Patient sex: M
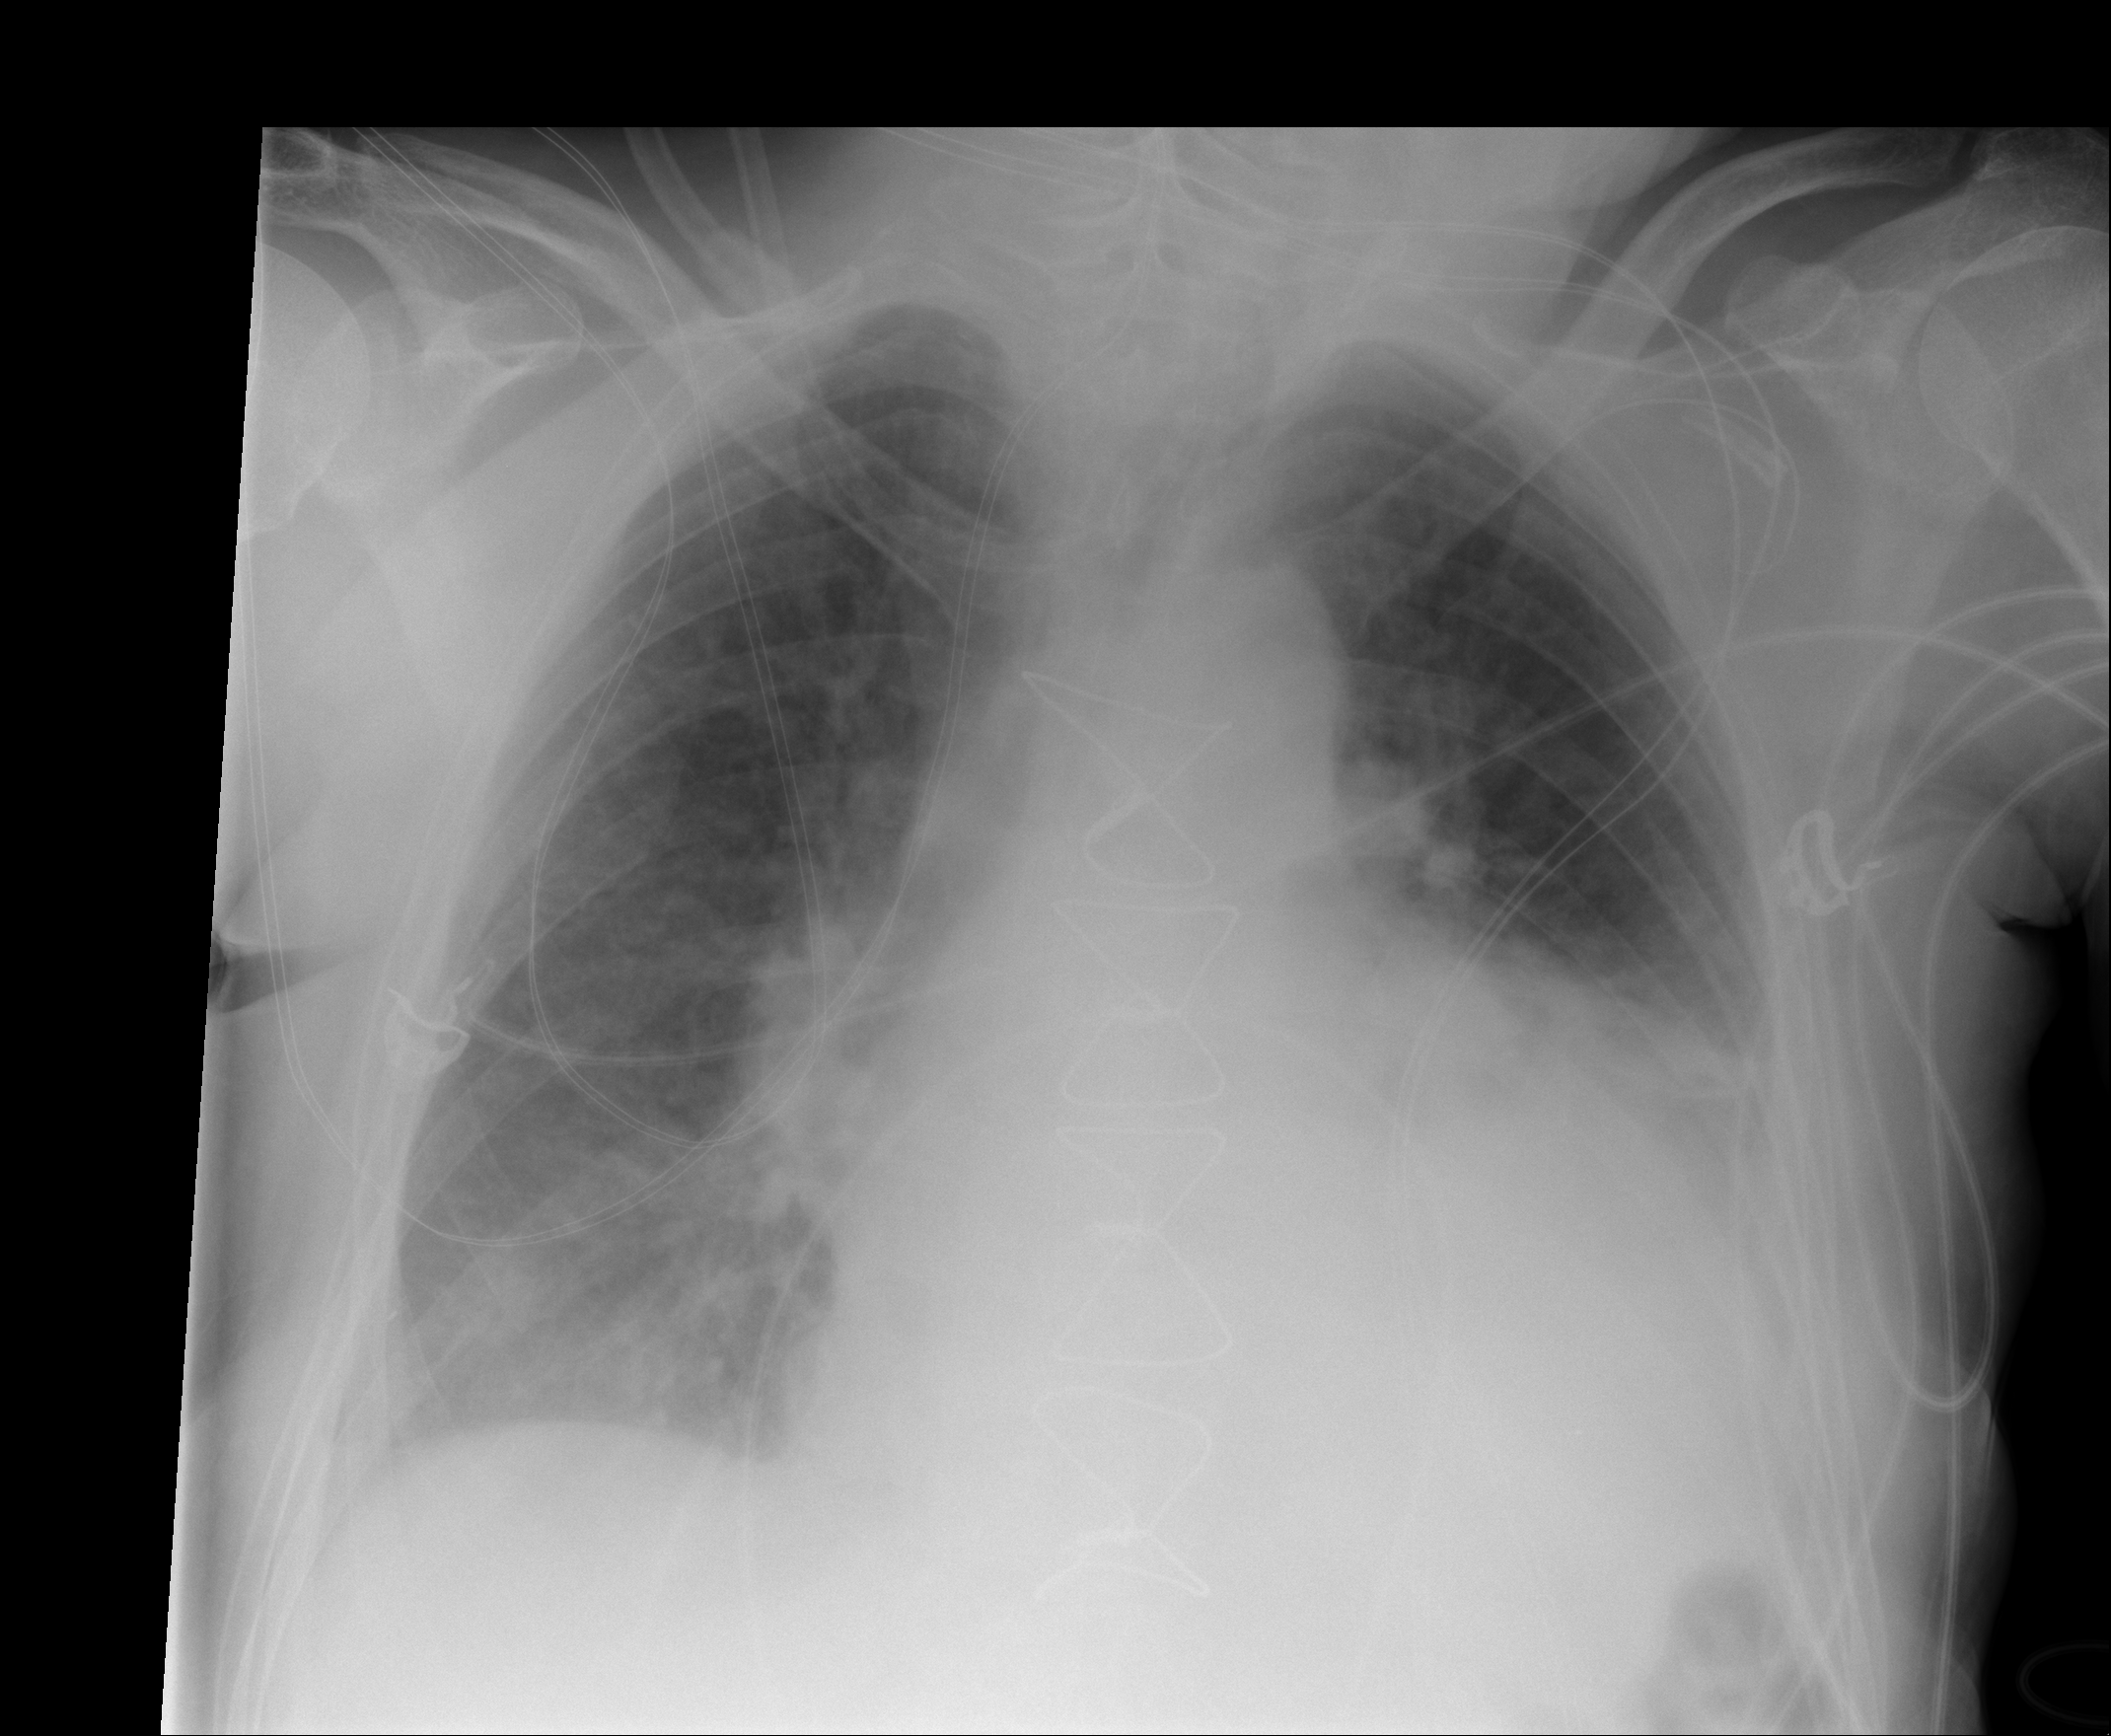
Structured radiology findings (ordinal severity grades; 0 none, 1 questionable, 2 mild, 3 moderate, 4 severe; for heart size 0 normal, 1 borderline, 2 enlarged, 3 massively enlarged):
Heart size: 2
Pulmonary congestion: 2
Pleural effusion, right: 2
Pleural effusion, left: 3
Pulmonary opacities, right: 0
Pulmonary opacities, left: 0
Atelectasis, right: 2
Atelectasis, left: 2